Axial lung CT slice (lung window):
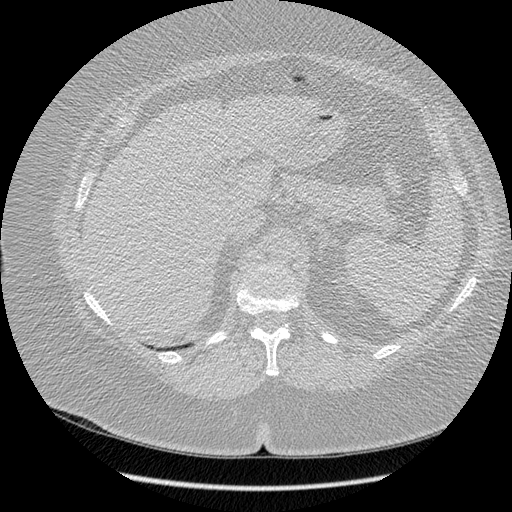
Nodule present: no